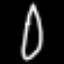
Label: leaf